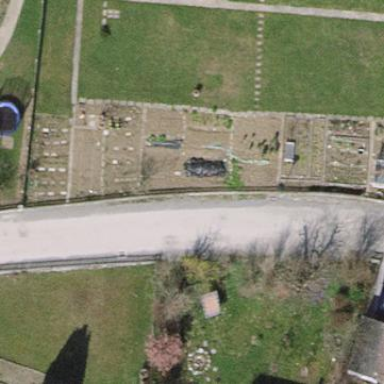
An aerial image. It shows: Residential garden.